Interaction volume radius: 5 \u00c5
Interaction volume height: 10 \u00c5
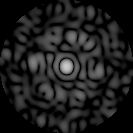
Disorder parameter: 0.8346